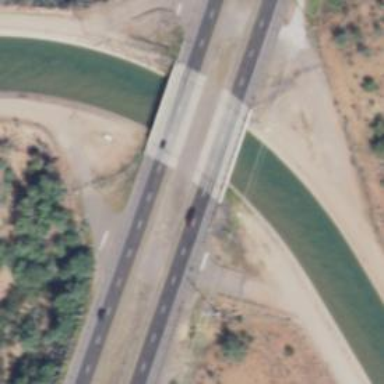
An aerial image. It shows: Concrete aqueduct bridge.